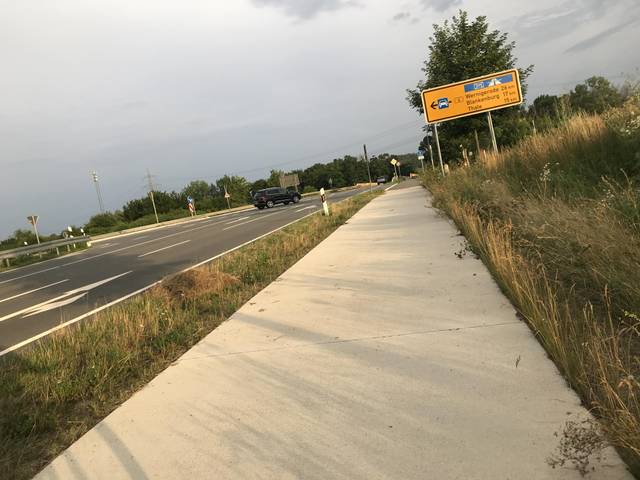
Region: Germany
Coordinates: 51.814, 11.127